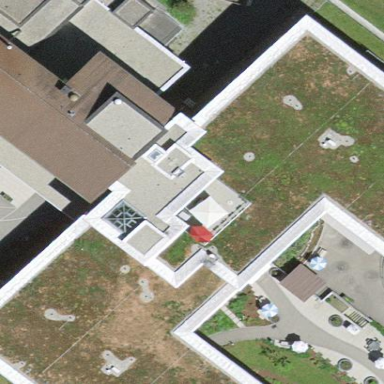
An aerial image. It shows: Nursing home building.